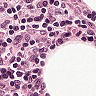
Metastatic tissue present: no